Interaction volume radius: 10 \u00c5
Interaction volume height: 10 \u00c5
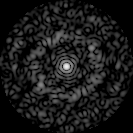
Disorder parameter: 0.8162